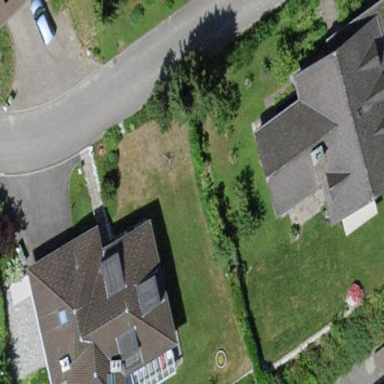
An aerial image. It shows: Simple house.